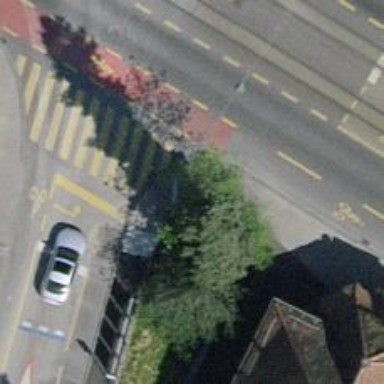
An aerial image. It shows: Kerb barrier.